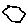
Label: hexagon